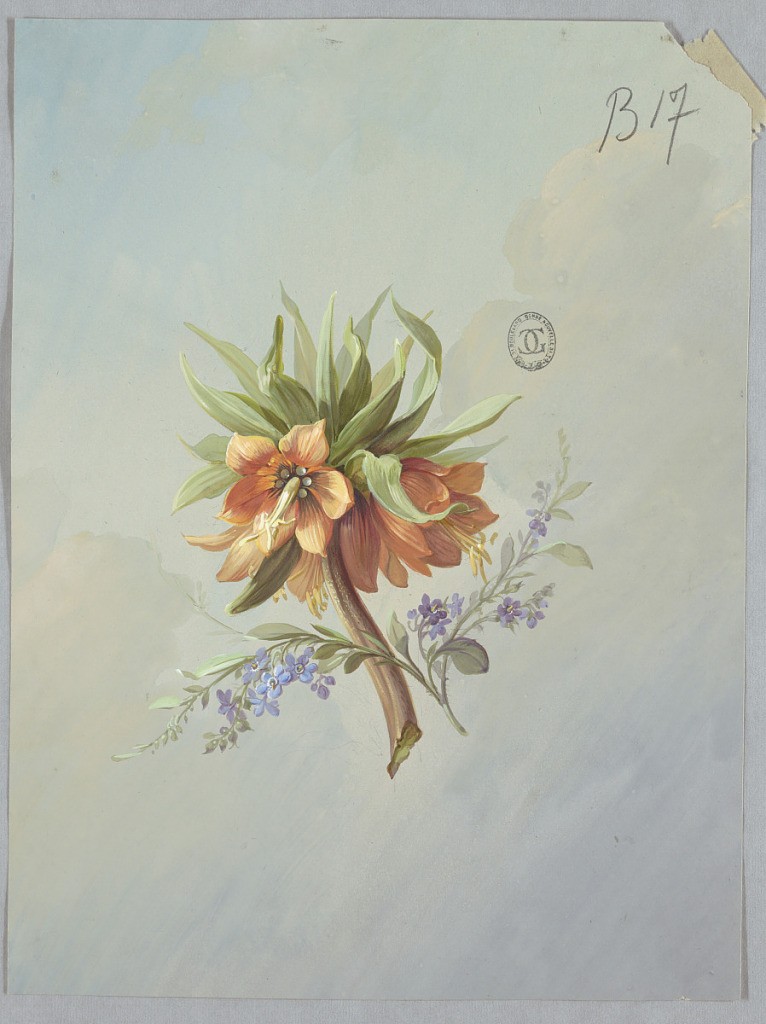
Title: Design for Wallpaper and Textiles: Flowers
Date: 19th century
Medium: Brush and gouache on off white paper
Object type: Drawing
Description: Brown branch at center of page with orange flowers all around, topped by green foliage. Branch of light blue, smaller flowers placed in front of brown branch.